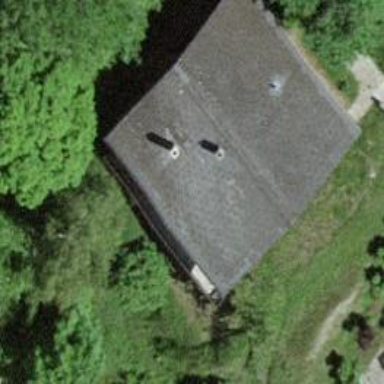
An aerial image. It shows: Simple house.